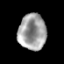
Tissue: prostate
Cell type: Epithelial cells
Senescence score: 0.3295
Nuclear area (px): 981
Mean DAPI intensity: 159.834